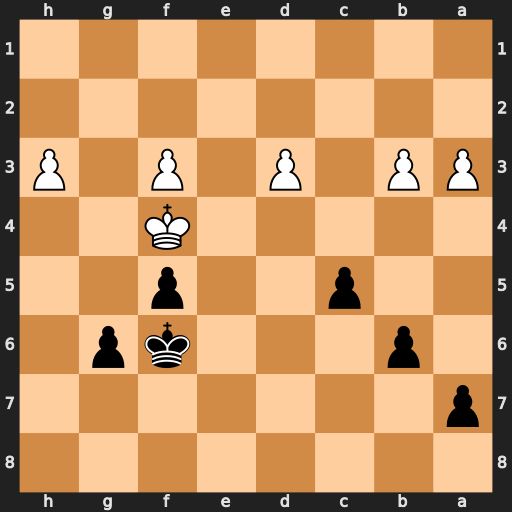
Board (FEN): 8/p7/1p3kp1/2p2p2/5K2/PP1P1P1P/8/8
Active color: b
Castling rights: -
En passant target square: -
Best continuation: g5+ Kg3 f4+ Kg4 Kg6